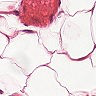
Metastatic tissue present: no